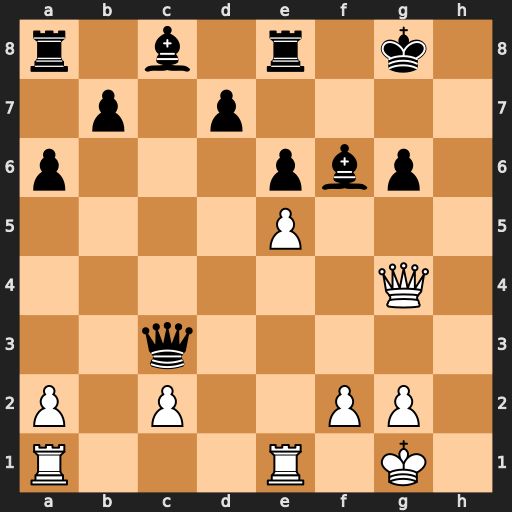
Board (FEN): r1b1r1k1/1p1p4/p3pbp1/4P3/6Q1/2q5/P1P2PP1/R3R1K1
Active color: w
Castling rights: -
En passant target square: -
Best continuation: Qxg6+ Bg7 Qxe8+